Question: We have a login page which validates the username and password from our database, however we'd like it to display the invalid username and password message above the input fields rather than at the top of the page. We know we can edit and put the php code in the div to display it where it is, we put out headers and therefore as soon as we move the php from the top of the page it generates an error message. Is there an alternative to this? Or a way of using the headers differently? Our code is below and an image of what we want...

'''
<?php
error_reporting (E_ALL ^ E_NOTICE);
$username = $_POST['usrname'];
$pass_word = $_POST['pass_word'];
if(($usrname=="")&&($pass_word==""))
{
//Do nothing as nothing has been posted......
}
else
{
$con = mysql_connect("localhost"," "," ");
if (!$con)
{
die('Could not connect: ' . mysql_error());
}
mysql_select_db("", $con);
$result = mysql_query("SELECT * FROM 'leicester_login' WHERE 'user_name'='$username'", $con);
$num_row = mysql_num_rows($result);
}
if($username=="")
{
//do nothing as nothing has been posted
}
else
{
if($num_row == 0)
{
echo "<p>The username <b>". $username ."</b> doesnt exist!</p>";
}
else
{
$return_pass = mysql_fetch_array($result);
if($pass_word == $return_pass['pass_word'])
{
session_start();
if(isset($_SESSION['username']))
{
//do nothing as session already exists...
header("Location: ");
}
else
{
$_SESSION['username']= $username;
header("Location: ");
exit;
}
}
else
{
echo "<p>The password entered is incorrect!</p>";
}
}
}
?>
<html lang="en">
<head>
</head>
<body>
<div class="container">
<form action="<?php $_SERVER['PHP_SELF']; ?>" method="post" class="form-signin">
<h2 class="form-signin-heading"><img src="" alt="Logo"/>Leicester</h2>
<?php
?>
<h6 class="form-signin-heading">You are not logged in, please login.</h6>
<input name="usrname" id="usrname" type="text" class="input-block-level" placeholder="Username">
<input type="password" name="pass_word" id="pass_word" class="input-block-level" placeholder="Password">
<center><button align="center" class="btn btn-large btn-primary" type="submit">Sign in</button></center>
<a href="shires.php" class="btn btn-link">< Go Back</a>
</form>
</div> <!-- /container -->
</body>
</html>
'''
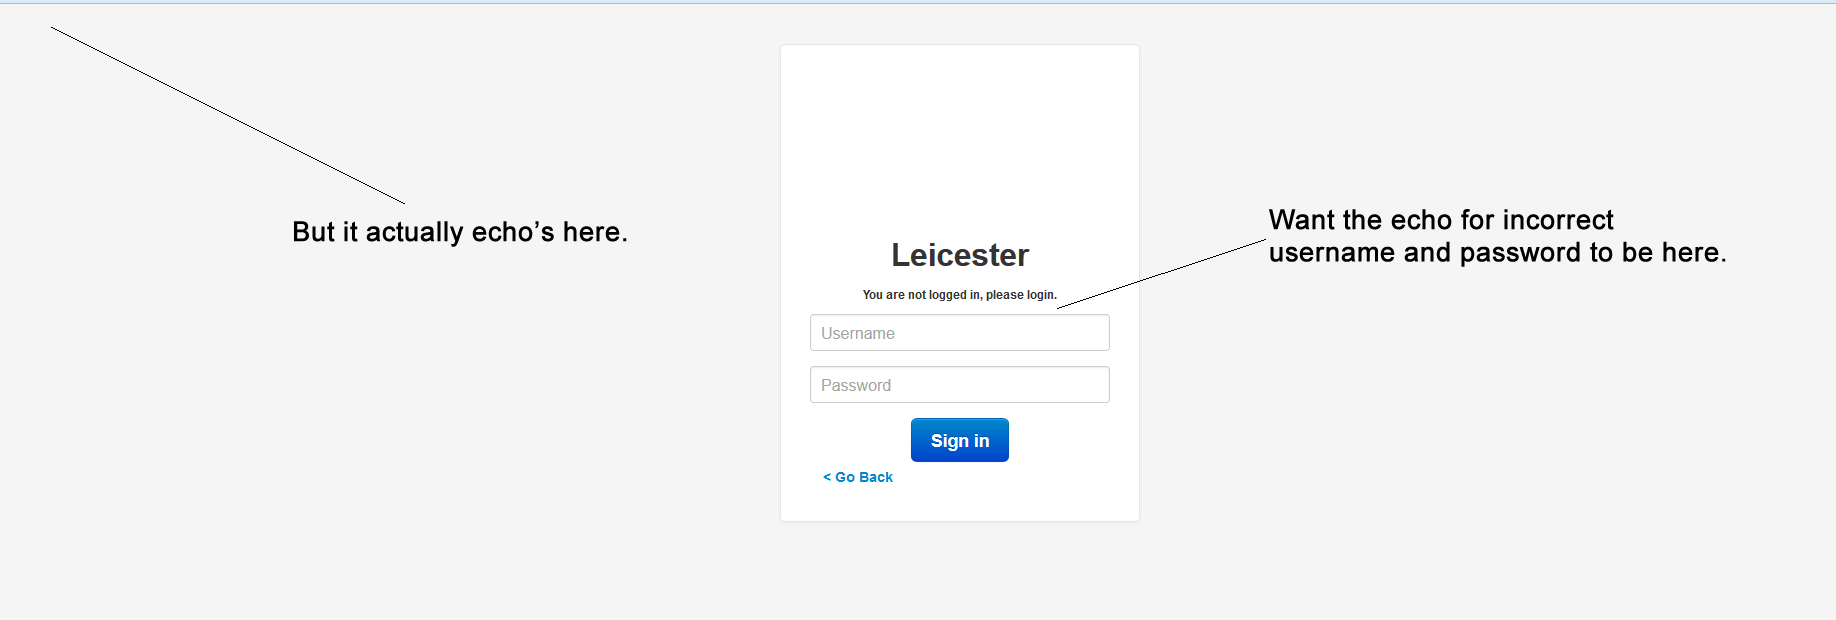
Answer: Try this:
'''
<?php
error_reporting (E_ALL ^ E_NOTICE);
$username = $_POST['usrname'];
$pass_word = $_POST['pass_word'];
if(($usrname=="")&&($pass_word==""))
{
//Do nothing as nothing has been posted......
}
else
{
$con = mysql_connect("localhost"," "," ");
if (!$con)
{
die('Could not connect: ' . mysql_error());
}
mysql_select_db("", $con);
$result = mysql_query("SELECT * FROM 'leicester_login' WHERE 'user_name'='$username'", $con);
$num_row = mysql_num_rows($result);
}
if($username=="")
{
//do nothing as nothing has been posted
}
else
{
$message = null; //create a container for the messages
if($num_row == 0)
{
$message = "<p>The username <b>". $username ."</b> doesnt exist!</p>";
}
else
{
$return_pass = mysql_fetch_array($result);
if($pass_word == $return_pass['pass_word'])
{
session_start();
if(isset($_SESSION['username']))
{
//do nothing as session already exists...
header("Location: ");
}
else
{
$_SESSION['username']= $username;
header("Location: ");
exit;
}
}
else
{
$message = "<p>The password entered is incorrect!</p>";
}
}
}
?>
<html lang="en">
<head>
</head>
<body>
<div class="container">
<form action="<?php $_SERVER['PHP_SELF']; ?>" method="post" class="form-signin">
<h2 class="form-signin-heading"><img src="" alt="Logo"/>Leicester</h2>
<?php
//if there's something in the container, echo it out.
if (!is_null($message)) {
echo $message;
}
?>
<h6 class="form-signin-heading">You are not logged in, please login.</h6>
<input name="usrname" id="usrname" type="text" class="input-block-level" placeholder="Username">
<input type="password" name="pass_word" id="pass_word" class="input-block-level" placeholder="Password">
<center><button align="center" class="btn btn-large btn-primary" type="submit">Sign in</button></center>
<a href="shires.php" class="btn btn-link">< Go Back</a>
</form>
</div> <!-- /container -->
</body>
</html>
'''
Whenever echo is called it will output something right there, if it's before any output (like the html part), itt will show up before the HTML starts. If you put something in a container (like the '$message') and output it with the html it will show up in the predestined place. As a side effect, the 'header("Location: ");' will not throw headers already sent errors.